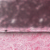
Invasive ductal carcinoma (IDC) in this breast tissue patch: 0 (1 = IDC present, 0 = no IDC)